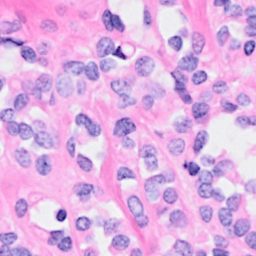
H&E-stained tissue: Breast